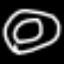
Label: donut